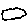
Label: cloud